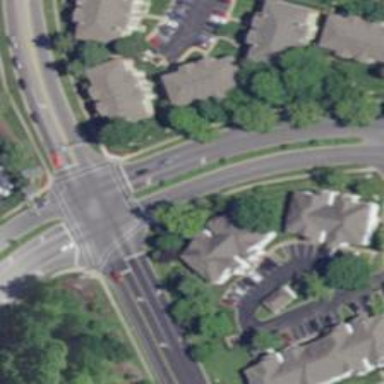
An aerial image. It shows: Marked crossing on footway.